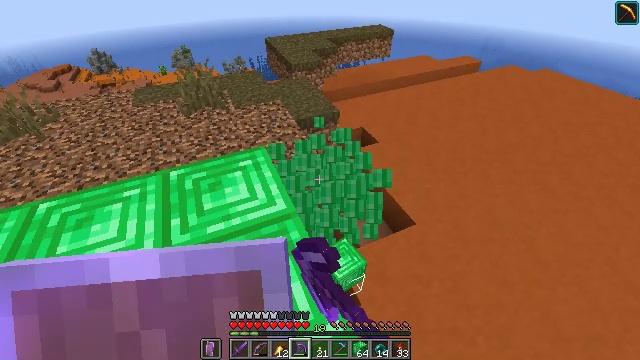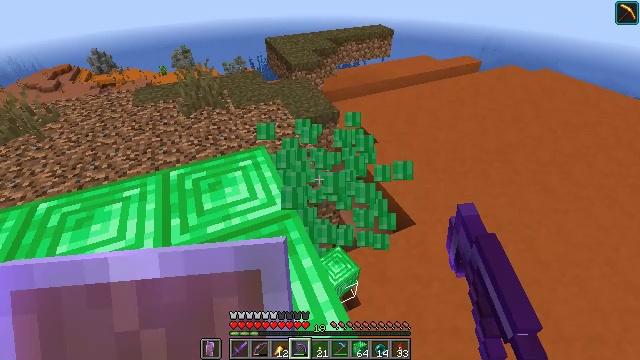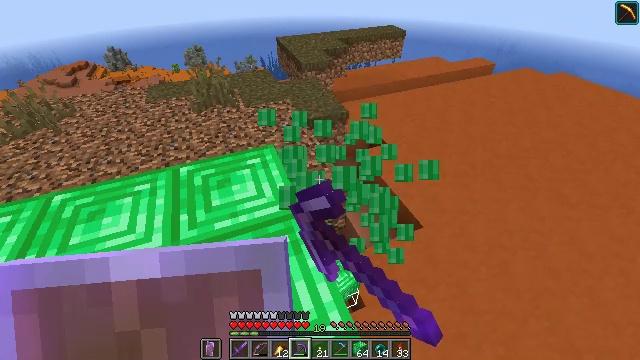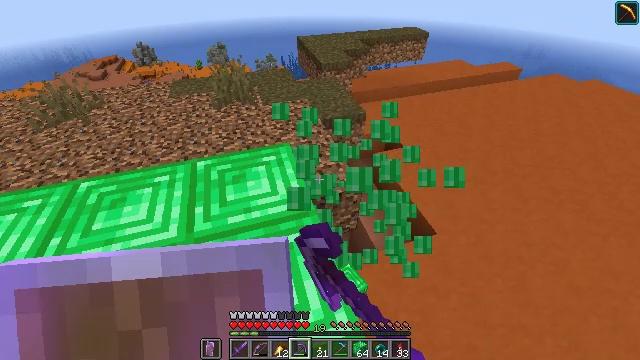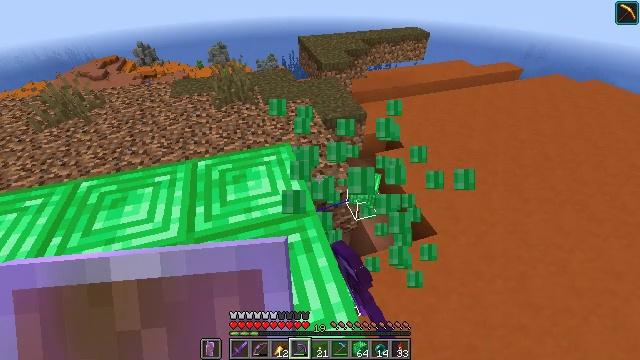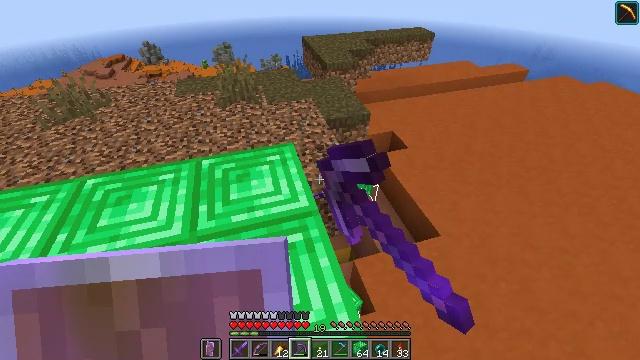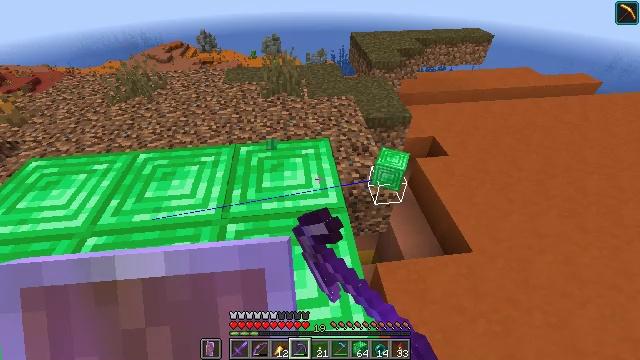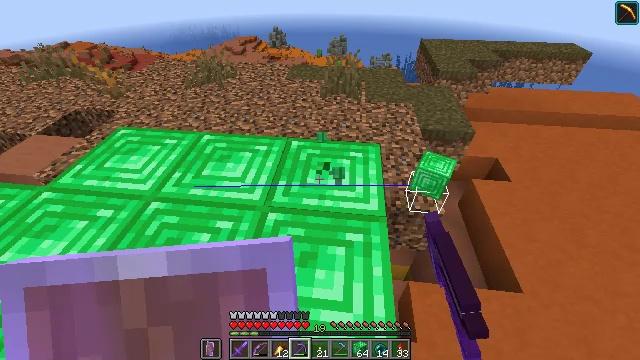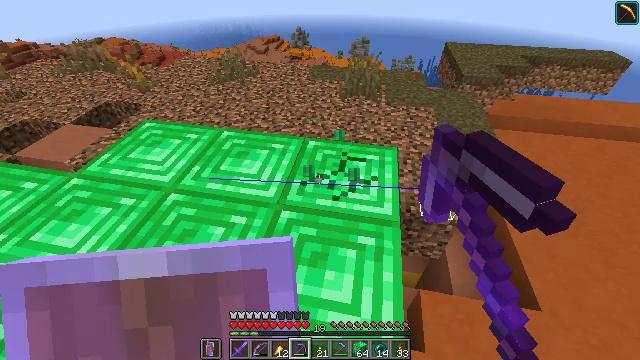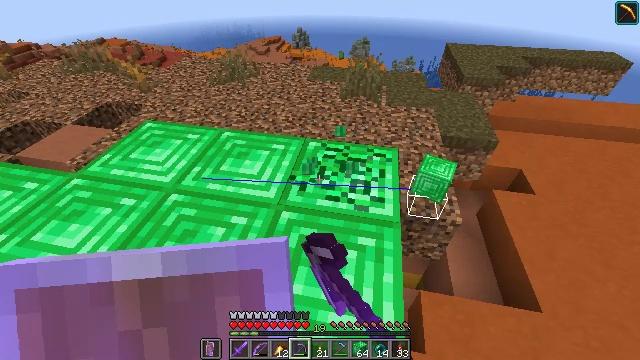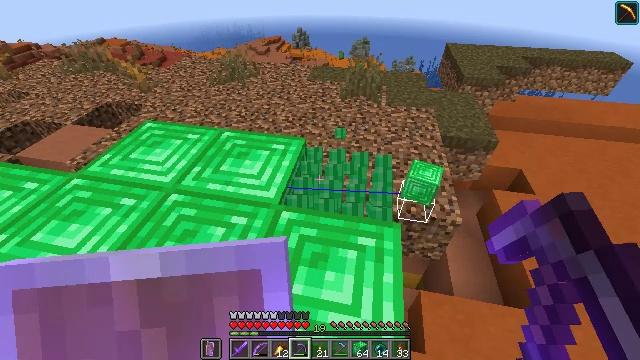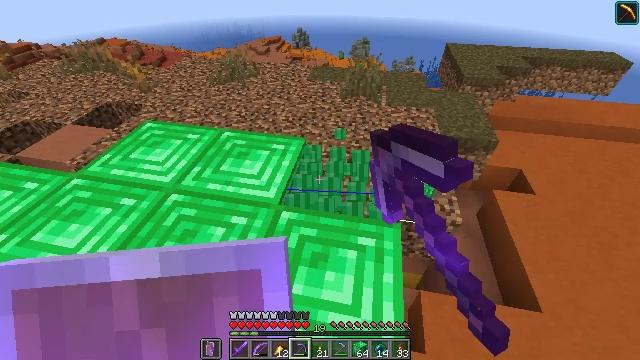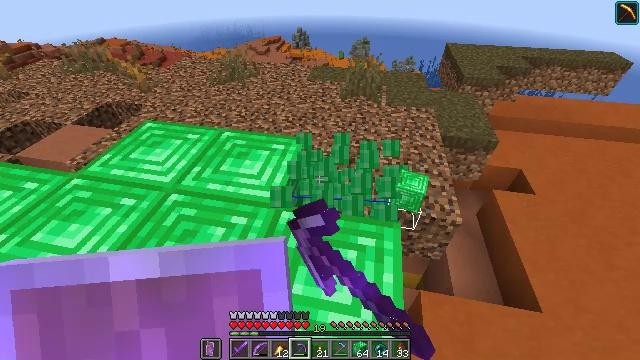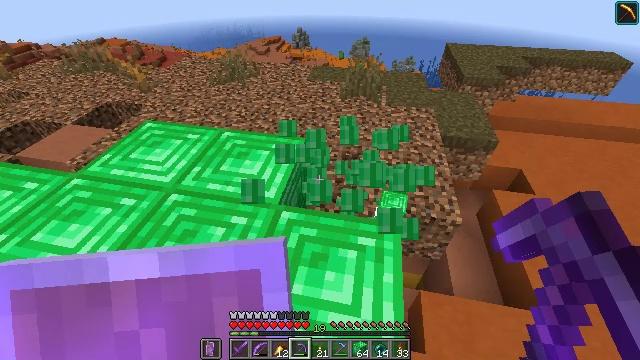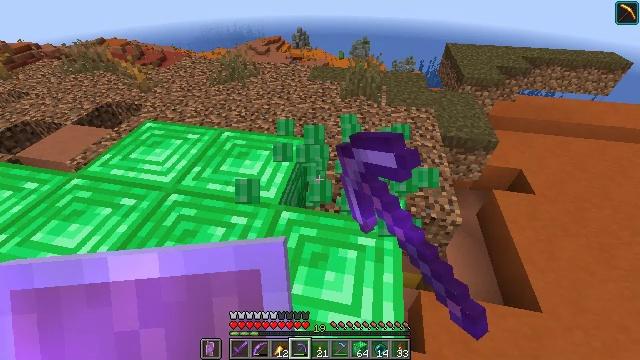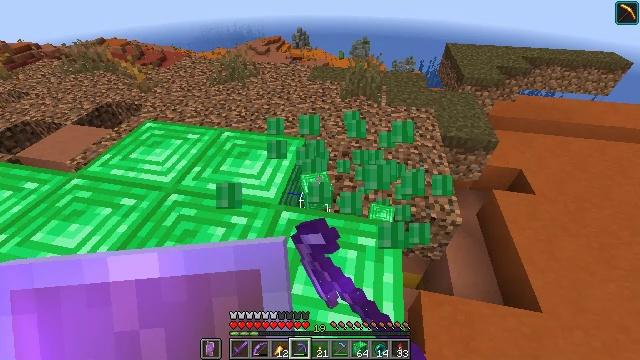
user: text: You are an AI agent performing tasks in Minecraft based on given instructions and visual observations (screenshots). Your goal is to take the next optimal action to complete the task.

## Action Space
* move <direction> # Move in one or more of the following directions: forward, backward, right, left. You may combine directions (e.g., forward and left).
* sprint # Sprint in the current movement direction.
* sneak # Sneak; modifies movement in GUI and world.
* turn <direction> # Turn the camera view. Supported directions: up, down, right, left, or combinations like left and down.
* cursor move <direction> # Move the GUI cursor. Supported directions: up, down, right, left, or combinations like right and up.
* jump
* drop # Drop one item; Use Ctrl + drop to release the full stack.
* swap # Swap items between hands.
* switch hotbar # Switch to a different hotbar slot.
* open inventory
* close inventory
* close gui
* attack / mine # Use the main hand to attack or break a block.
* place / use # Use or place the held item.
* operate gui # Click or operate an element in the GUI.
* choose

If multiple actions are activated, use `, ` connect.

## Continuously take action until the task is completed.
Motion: motion action
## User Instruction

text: Mine the emerald block.
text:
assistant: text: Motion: attack / mine
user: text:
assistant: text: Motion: turn left, attack / mine
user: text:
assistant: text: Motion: turn left, attack / mine
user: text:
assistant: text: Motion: attack / mine
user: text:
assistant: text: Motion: attack / mine
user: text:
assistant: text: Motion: turn left, attack / mine
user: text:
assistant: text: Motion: turn left, attack / mine
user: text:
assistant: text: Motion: turn left, attack / mine
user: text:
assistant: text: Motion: attack / mine
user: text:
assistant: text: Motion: attack / mine
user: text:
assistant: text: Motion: attack / mine
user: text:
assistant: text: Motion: attack / mine
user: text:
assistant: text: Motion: attack / mine
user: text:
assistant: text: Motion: attack / mine
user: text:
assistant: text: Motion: attack / mine
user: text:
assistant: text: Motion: turn left, attack / mine
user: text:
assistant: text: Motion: move forward, turn left, attack / mine
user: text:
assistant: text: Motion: move forward, turn left, attack / mine
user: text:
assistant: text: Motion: move forward, turn left, attack / mine
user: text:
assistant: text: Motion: move forward, turn left, attack / mine
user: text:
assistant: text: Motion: move forward, turn left, attack / mine
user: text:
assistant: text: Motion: attack / mine
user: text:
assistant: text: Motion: attack / mine
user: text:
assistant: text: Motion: turn left, attack / mine
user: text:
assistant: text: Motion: turn left, attack / mine
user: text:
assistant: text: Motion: turn left, attack / mine
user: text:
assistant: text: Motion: turn left, attack / mine
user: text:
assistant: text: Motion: attack / mine
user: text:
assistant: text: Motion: turn left, attack / mine
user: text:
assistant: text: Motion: attack / mine